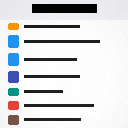
Screen state: on